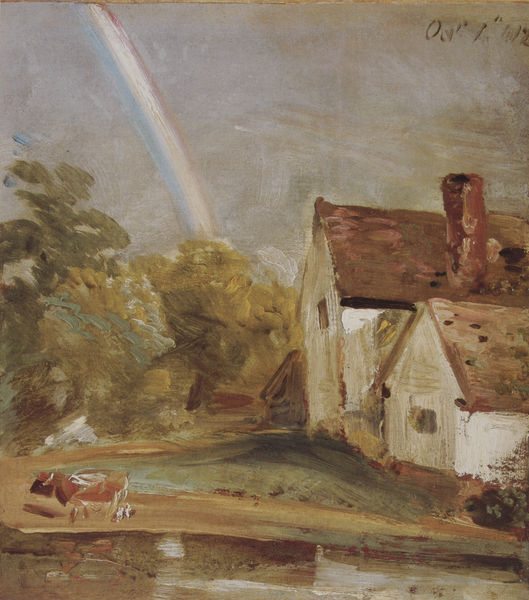
Titel: Willy Lott's House with a Rainbow
Künstler: John Constable
Institution: (Privatsammlung)
Schlagwörter: baum, blau, felsen, gemälde, gewitter, himmel, wasser, weiß, wolken, bäume, fluss, grün, impressionismus, landschaft, ocker, see, teich, ufer, braun, bunt, fenster, frankreich, grau, strasse, dach, gebäude, haus, rasen, rot, tier, weg, wiese, malerei, niederlande, signatur, öl, bach, feld, häuser, hügel, kühe, natur, spiegelung, weide, busch, sträucher, land, wald, genre, kamin, schornstein, schrift, sommer, bogen, farben, dorf, dächer, kuh, rind, bauernhof, herbst, hof, unwetter, eindruck, regen, scheune, haustier, pinselstrich, bauernhaus, stall, wäldchen, gehöft, hörner, stier, stadel, satteldach, flussufer, regenbogen, schonstein, spektrum, kamien, dicke farbe, gamälde, rauchfang, regenboge, momenz, hausrind, häuser am fluss